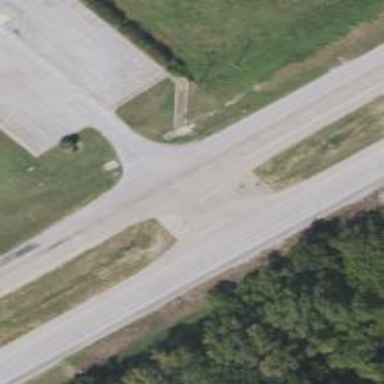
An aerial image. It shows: Trunk link highway.